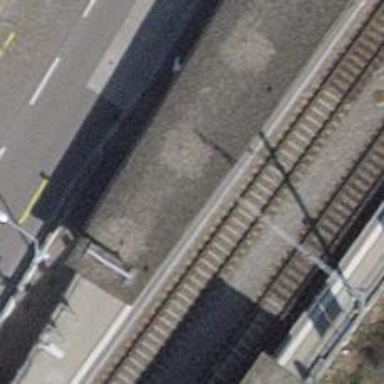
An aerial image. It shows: Platform for public transport at railway station.